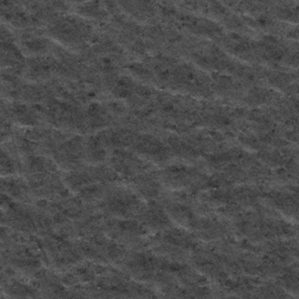
Label: frost